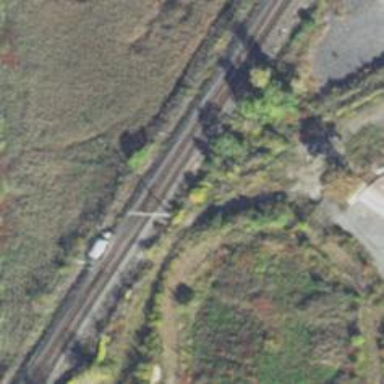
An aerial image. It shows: Two railway tracks with rails.